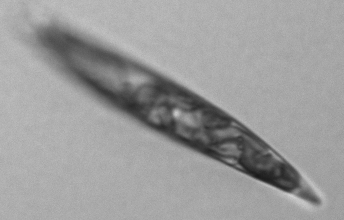
Label: Pleurosigma